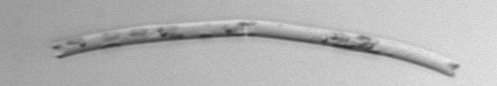
Label: Eucampia_morphytype1